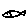
Label: fish